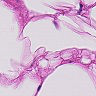
Metastatic tissue present: no